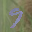
Label: 9